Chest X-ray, PA view. Patient: 17 years old, sex M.
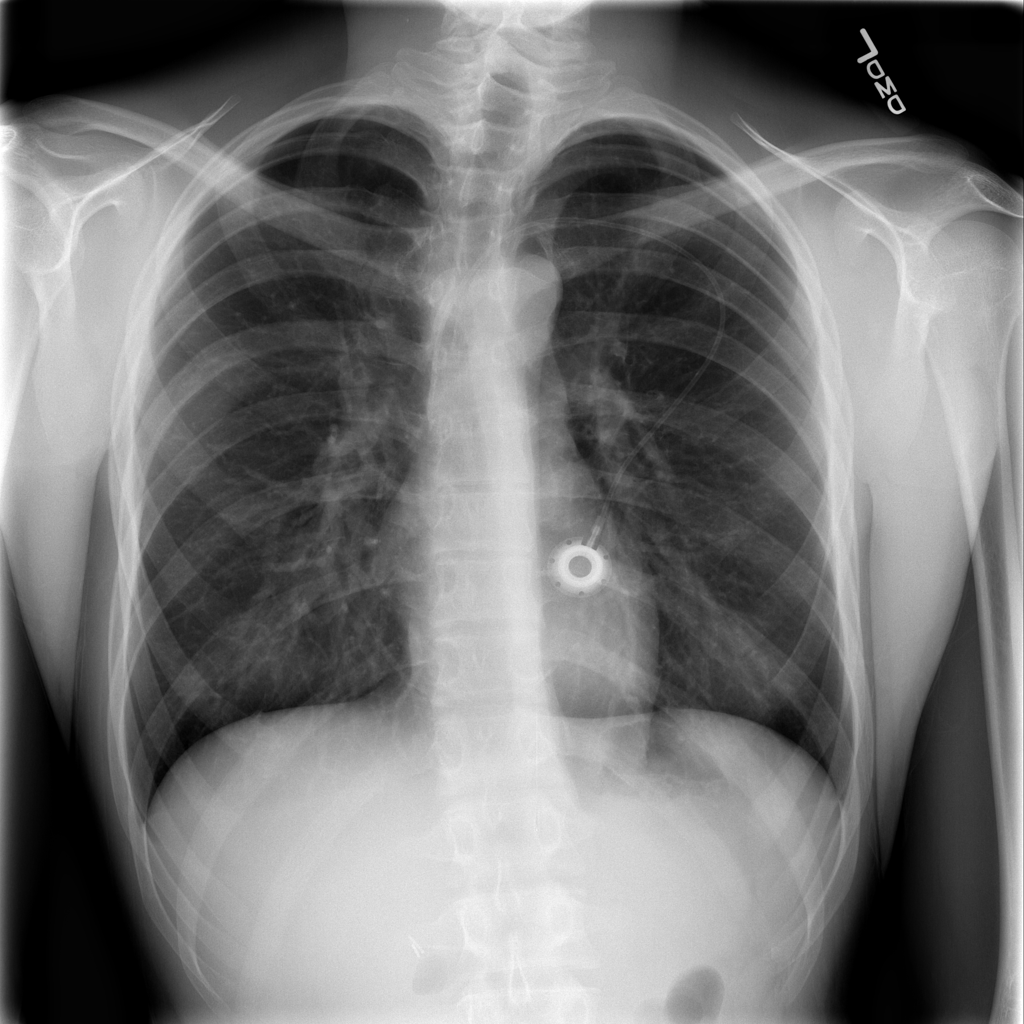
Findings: No Finding